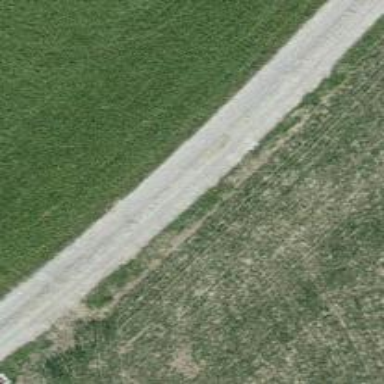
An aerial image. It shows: Gravel track with grade 2 tracktype.